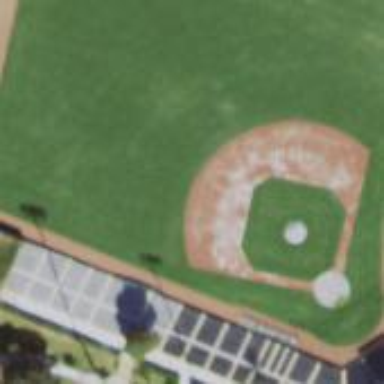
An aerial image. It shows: Baseball stadium for leisure land sports.